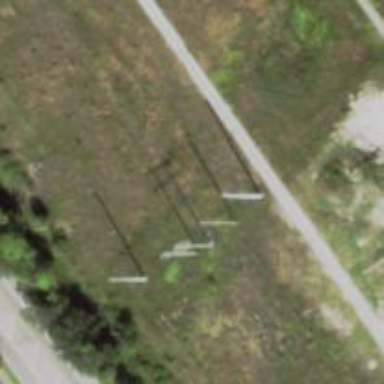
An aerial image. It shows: Power pole.